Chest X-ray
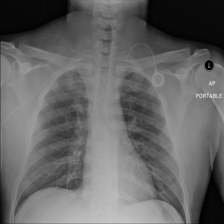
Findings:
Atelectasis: negative
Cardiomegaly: negative
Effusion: negative
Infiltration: negative
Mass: negative
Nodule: negative
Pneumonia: negative
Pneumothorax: negative
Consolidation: negative
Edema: negative
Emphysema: negative
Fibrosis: negative
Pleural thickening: negative
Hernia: negative